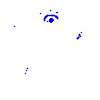
Particle: pion